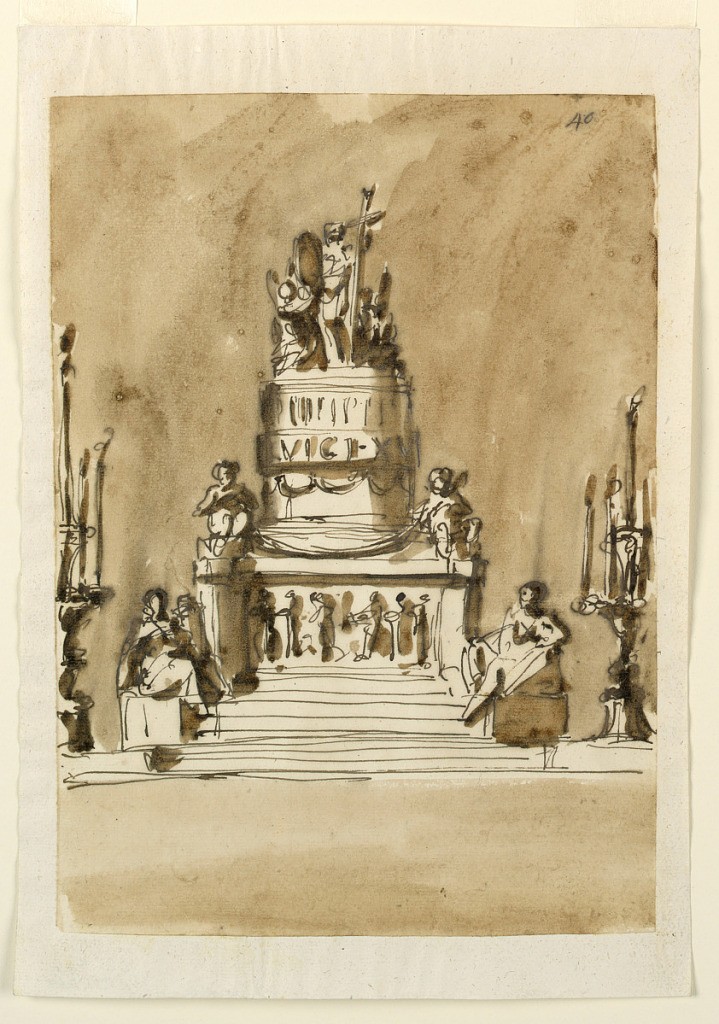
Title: Funeral Decorations for King Louis XVI of France
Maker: Giuseppe Barberi, Italian, 1746–1809
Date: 1793
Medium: Pen and brown ink, brush and brown wash on lined off-white laid paper
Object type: Drawing
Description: Below is a base with steps and laterally standing candlesticks with a row of burning candles and one in the center on top. More steps are leading toward the pedestal. They are flanked by obliquely disposed bases with female allegories sitting upon them. The lower part of the pedestal is angular, its front panel being decorated with a relief. Putti sit upon its corners and support a festoon. The upper part is circular, and divided into three bands, the smallest, the central projecting. The lower is decorated with festoons, the upper is fluted. The group on top is possibly like that in 1938-88-1318.